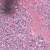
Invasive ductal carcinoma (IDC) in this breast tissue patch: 1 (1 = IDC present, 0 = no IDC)